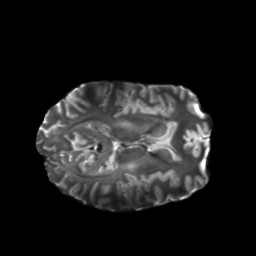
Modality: T2w
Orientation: axial
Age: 23
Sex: female
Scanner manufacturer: siemens
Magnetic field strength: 6.98 T
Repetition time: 7.776 s
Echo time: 0.076 s